Field crop: maize
Growth stage: 2
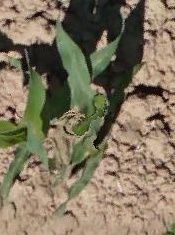
Species: maize